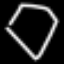
Label: diamond